Question:
My question is about this image. When i have a placeholder in firefox, the cursor ( the vertical bar when we focus the input) turns black instead of white (my font color). [1st Image, it's not easy to see, but i have focus on "Password" input, and there's the black cursor]
If the input does no have a placeholder the bar is white as it should be. [2nd Image]
Is there anyway i can make that bar white?
Thanks
Edit [Code]:
CSS
'''
input, select {
background-color: #232323;
margin: 3px 0px;
padding: 0px 2px;
border: 1px solid #ffffff;
color: #ffffff;
font-size: 11px;
}
'''
HTML
'''
<input type="text" name="username" class="right" /><br/>
<input type="password" name="passord" placeholder="Password" class="right" /><br/>
'''
That's the code i'm using, the objective is to make that vertical bar in the top image [password field] be white.
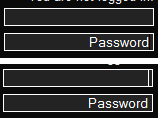
Answer: Sadly, this is a bug in firefox. It's been detected in v15, and should be fixed in v19 (that's why it's marked as fixed at the moment):
<URL>
Nothing you can do but wait I'm afraid...